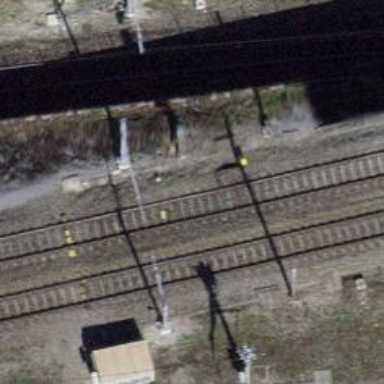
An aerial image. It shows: Railway signal.